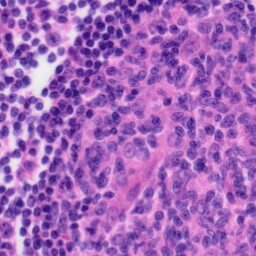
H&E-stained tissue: Tonsil